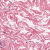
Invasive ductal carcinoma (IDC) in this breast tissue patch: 0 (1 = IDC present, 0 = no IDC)